Current action and preconditions to check: path_clear

Your task: For each precondition in the list above, predict whether it will hold at this action.

Consider the current scene as observed from the mobile robot's camera, and analyze the predicted future states of all dynamic agents (e.g., people, animals, vehicles, or any moving entities) within the NEXT SECOND.

IMPORTANT: Only answer "very likely" if you are absolutely certain—based on strong, clear evidence—that a dynamic agent will violate the precondition in the predicted future state. Do NOT answer "very likely" for unlikely, ambiguous, or low-probability risks.

Ask yourself for each precondition: Is there a high probability, with clear and convincing evidence, that the predicted future states of any dynamic agent will interfere with the predicted future state of the currently executing action within the NEXT SECOND, causing that precondition to fail?

Assess the risk level based on these predictions. Use "likely" or "very likely" if motions create a clear risk of interference.

Use "neutral" or "improbable" if agents are nearby but their predicted paths are clearly diverging or non-conflicting.

Failure Risk Categories: "very improbable", "improbable", "neutral", "likely", "very likely"

Answer Format: Output ONLY the probability_of_failure value from these categories: "very improbable", "improbable", "neutral", "likely", "very likely"

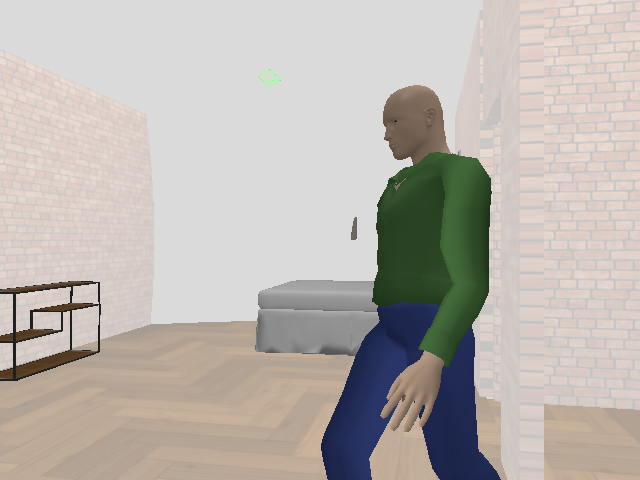

Answer: very likely